Question: I have no idea what causing the error in my android project. The error "Failed to start several time. Restore it by clearing its history." happen in some of the mobile manufacturer like Oppo, Samsung etc... And I found it only happen once the app uninstall then re-install back through PlayStore. It also happen to those after updated the app.

It will only open up once I clear its data. Anyone have idea about this?
It should be work as others app even though I uninstall and reinstall back for testing purpose, this happen to part of our client as well.
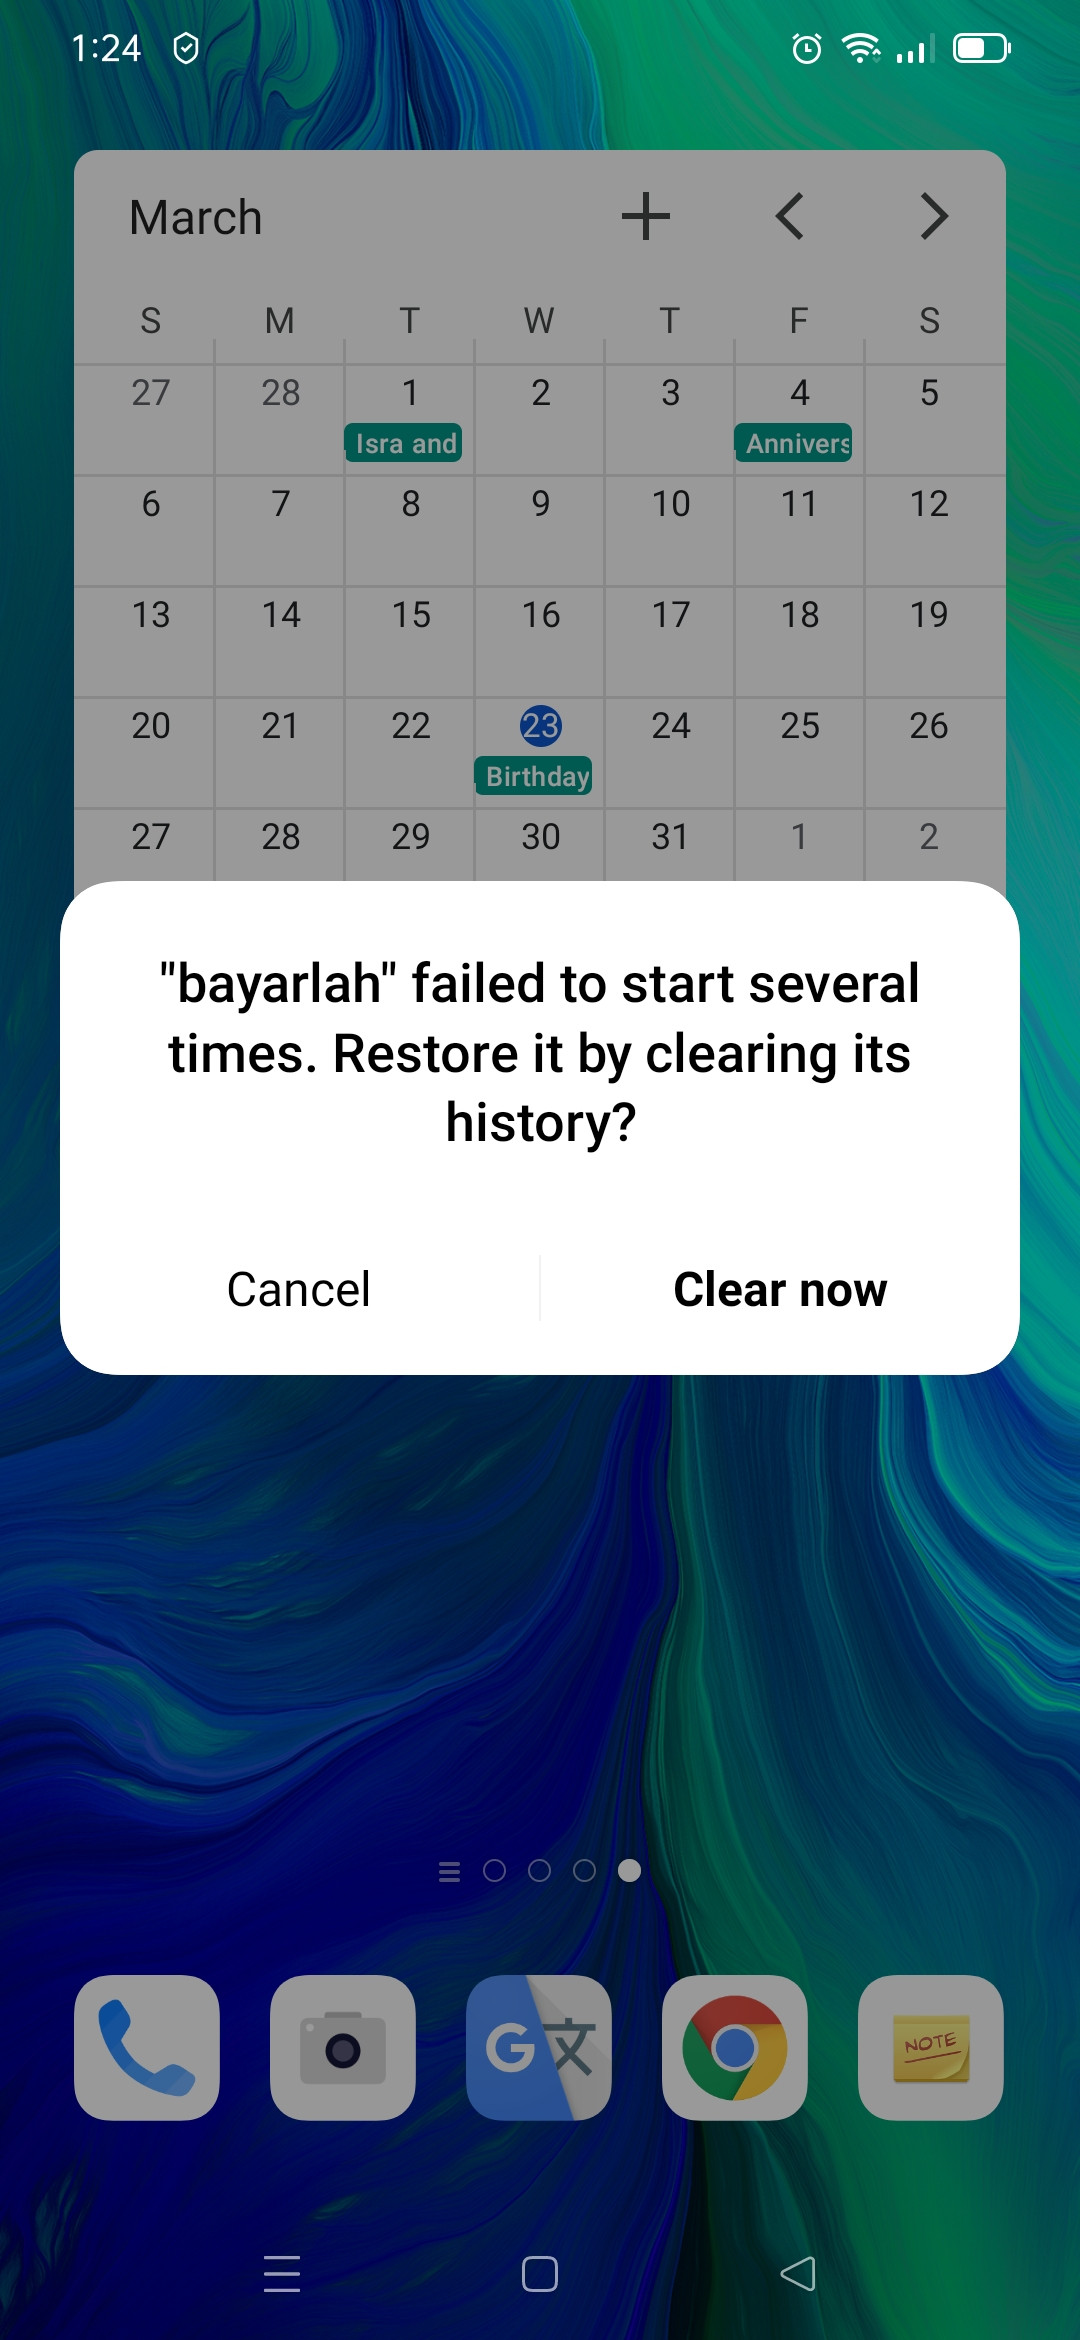
Answer: In AndroidManifest Change
'''
android:allowBackup="false"
'''
Hope it will solve the problem